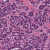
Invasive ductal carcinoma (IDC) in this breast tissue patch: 1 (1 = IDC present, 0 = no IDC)